Question: I have problem with the alignment of the codes in two column slide.

Here is my code for this slide,
'''
--- &twocol
## Sample R Codes
*** =left
'''{r, echo=FALSE}
options(width=30)
'''
'''{r, fig.height=5.5,highlight=TRUE, fig.show='hide',tidy=TRUE}
mvreg.sim <- function(xcov,beta1=matrix(c(0.7, 0.2, 0.2, 0.7),
nr = 2, nc = 2), err.mu=c(0,0),
err.sigma=matrix(c(100,0,0,100), nr=2)){
library(mvtnorm)
N <- nrow(xcov)
e <- rmvnorm(N, mean = err.mu, sigma = err.sigma)
y <- matrix(NA, nrow = N, ncol = 2)
for(i in 1:N){
y[i,] <- (xcov[i,])%*%beta1 + e[i,]
}
return(y)
}
'''
*** =right
This is the explanation of the plot.
'''{r, fig.height=5.5,highlight=TRUE,echo=FALSE}
x <- seq(0,10, by = 0.01)
y <- x
plot(x, sin(y), xlab = 'x-axis', ylab = 'sin(x)', main = 'Sample Plot')
'''
'''
I am new to slidify with little knowledge on html. I use 'tidy=TRUE' with 'options(width=60)' to control the width of the codes inside the box, but the alignment somehow is affected. I want the alignment set to right justified. Any help is greatly appreciated.
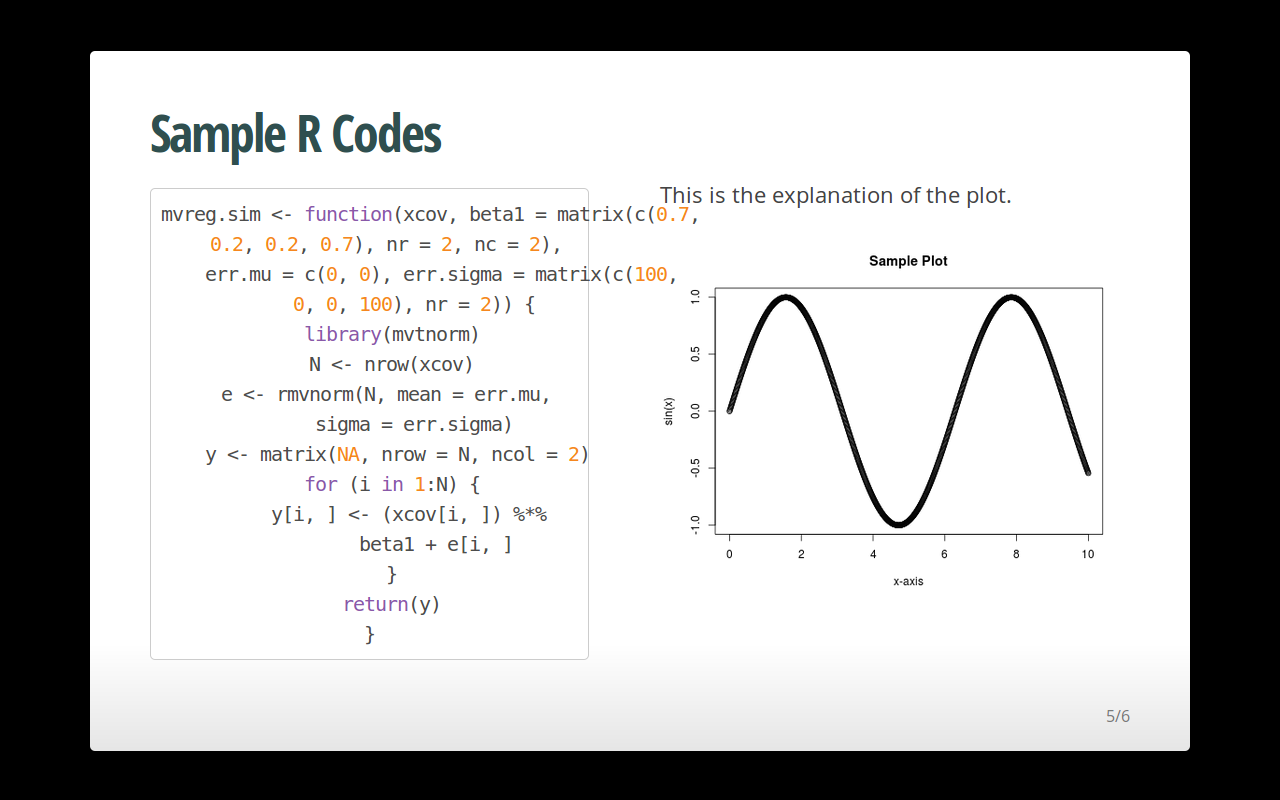
Answer: The trouble is because the default two column layout in Slidify center aligns the left column (I will fix it in the next version). This is the two column template used.
'''
---
layout: slide
---
{{{ slide.content }}}
<div style='float:left;width:48%;' class='centered'>
{{{ slide.left.html }}}
</div>
<div style='float:right;width:48%;'>
{{{ slide.right.html }}}
</div>
'''
Easiest fix would be to save the above layout as 'twocol.html' in the directory 'assets/layouts' and then remove 'class = "centered"'. Custom layouts automatically override system layouts. Just make sure that you drop the file in 'assets/layouts' since that is the location where Slidify will look for custom layouts.